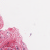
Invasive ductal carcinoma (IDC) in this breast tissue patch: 0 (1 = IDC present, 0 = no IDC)